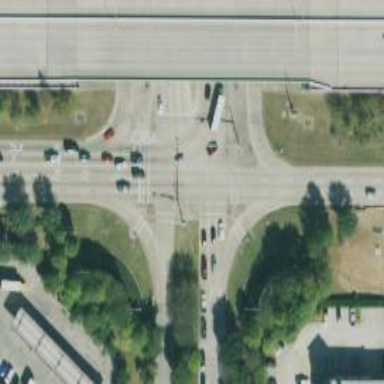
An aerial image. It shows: Frontage road connected to secondary link road.